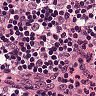
Metastatic tissue present: yes